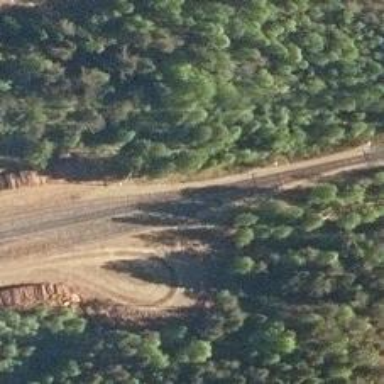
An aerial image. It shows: Wedge used for railway derailment.